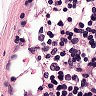
Metastatic tissue present: no